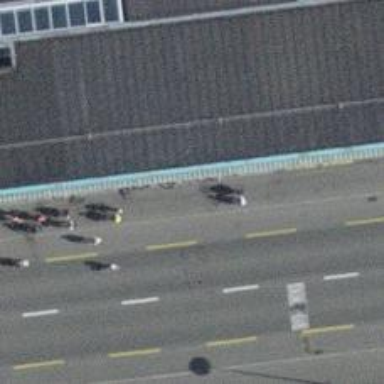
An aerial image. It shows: Bicycle parking area with rack.